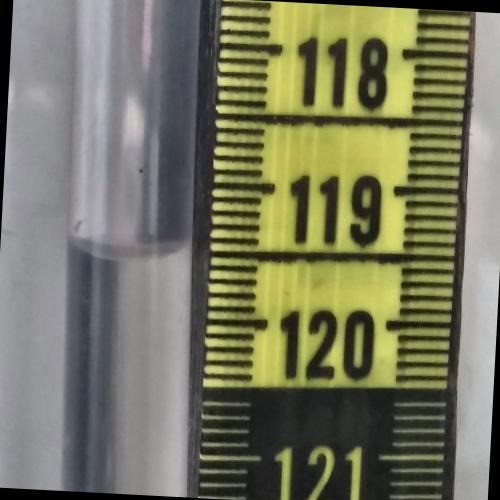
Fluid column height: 119.5 cm